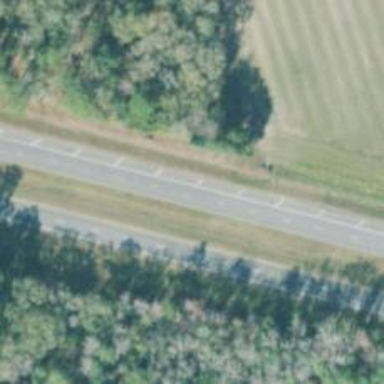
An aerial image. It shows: Dual carriageway expressway with asphalt surface. It is classified as trunk highway.